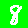
Digit: 8